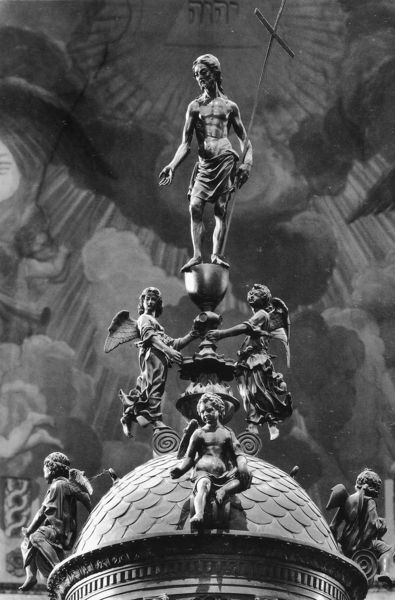
Titel: Hochaltar, Ziborium, der auferstandene Christus
Künstler: Il Vecchietta
Standort: Siena, Dom (EU - I - Toskana)
Schlagwörter: flügel, gott, hand, himmel, lendenschurz, wolken, grau, dach, malerei, bart, johannes, spitze, stein, täufer, kirche, figur, kelch, decke, engel, putte, skulptur, statue, ziegel, figuren, kuppel, inschrift, glanz, verzierung, plastik, foto, fotografie, gewölbe, kreuz, religion, becken, altar, christus, jesus, siena, kapelle, ziegeldach, schnecken, sechs, putten, maria, verzeirung, putti, sakral, sakralbau, erlöser, rundbau, kupel, kreuzstab, auferstehen, jüdisch, eucharistie, taufstein, 6, metallguß, wengel, biberschwanzziegel